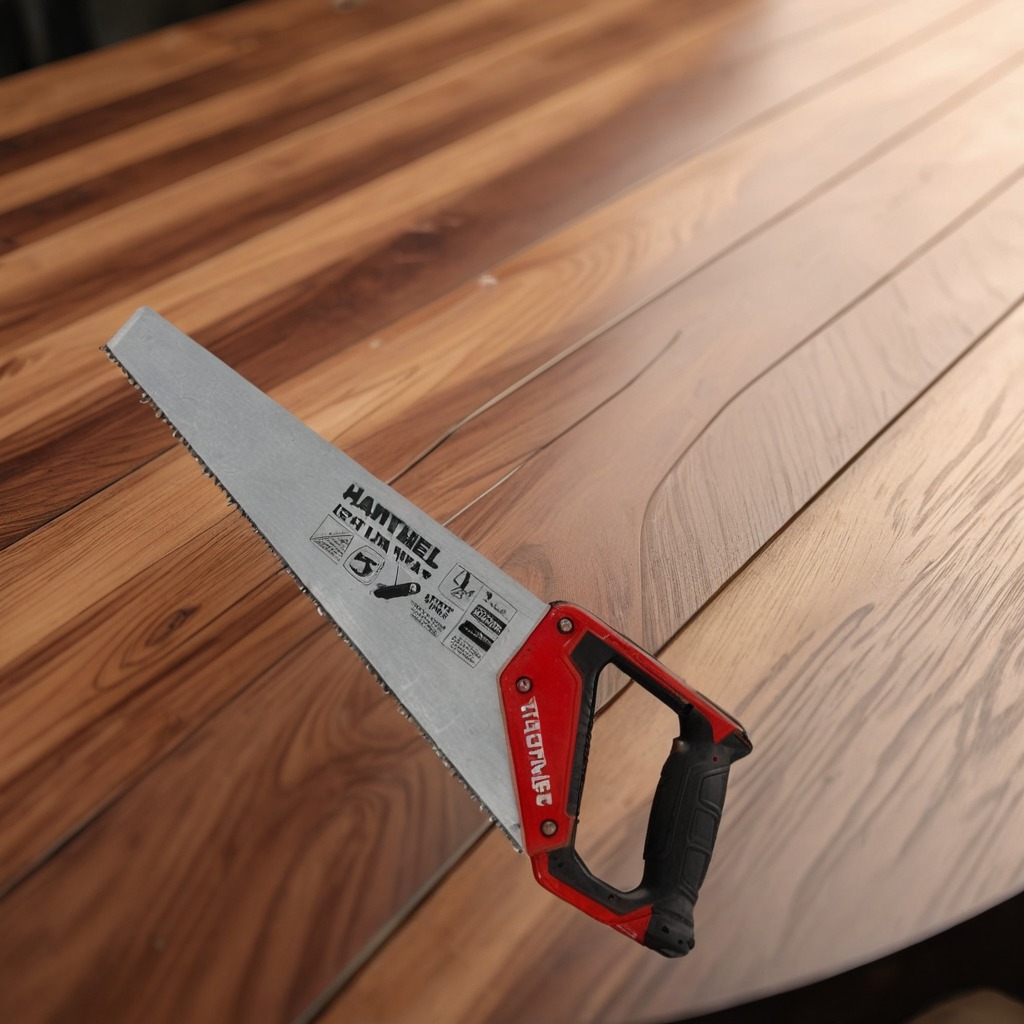
A metal saw is lying on a wooden table in a carpentry studio with rich wood textures side lighting.